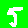
Digit: 5